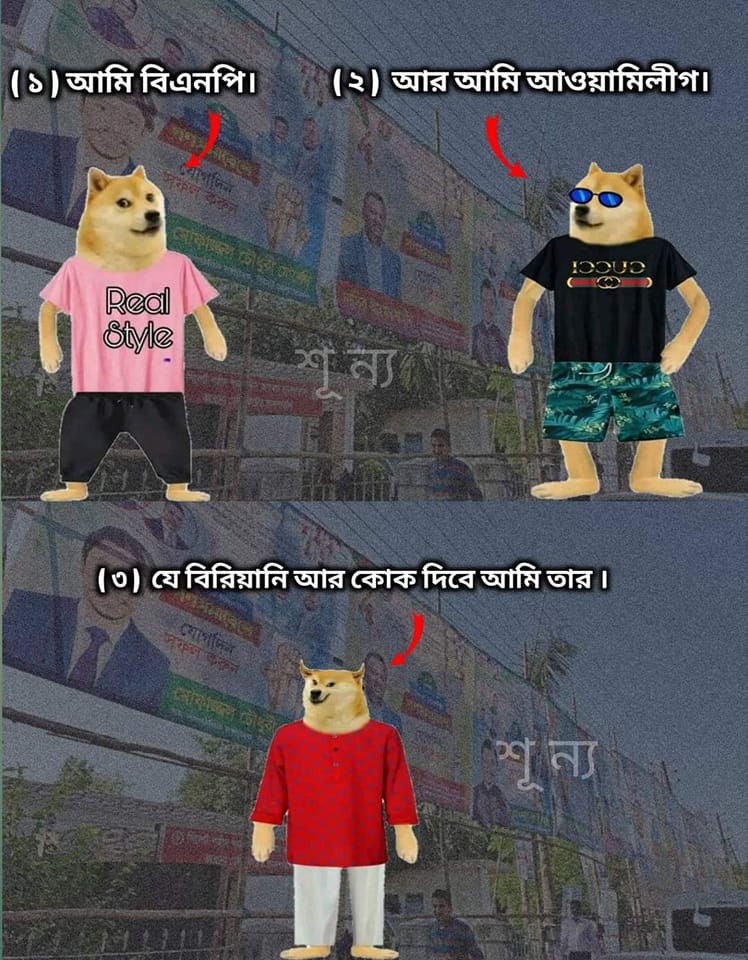
Text: আমি বিএনপি (২) আর আমি আওয়ামিলীগ (৩) যে বিরিয়ানি আর কোক দিবে আমি তার |
Label: Hate
Hate category: Political
Targeted group: Organization